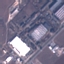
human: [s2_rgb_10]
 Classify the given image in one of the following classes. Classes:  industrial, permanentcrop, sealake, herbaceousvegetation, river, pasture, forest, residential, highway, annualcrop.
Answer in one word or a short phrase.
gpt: Industrial